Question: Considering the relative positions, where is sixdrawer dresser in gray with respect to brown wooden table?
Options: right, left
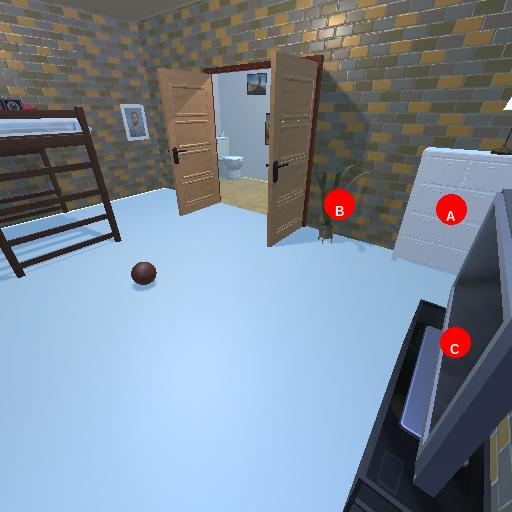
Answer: right